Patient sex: F
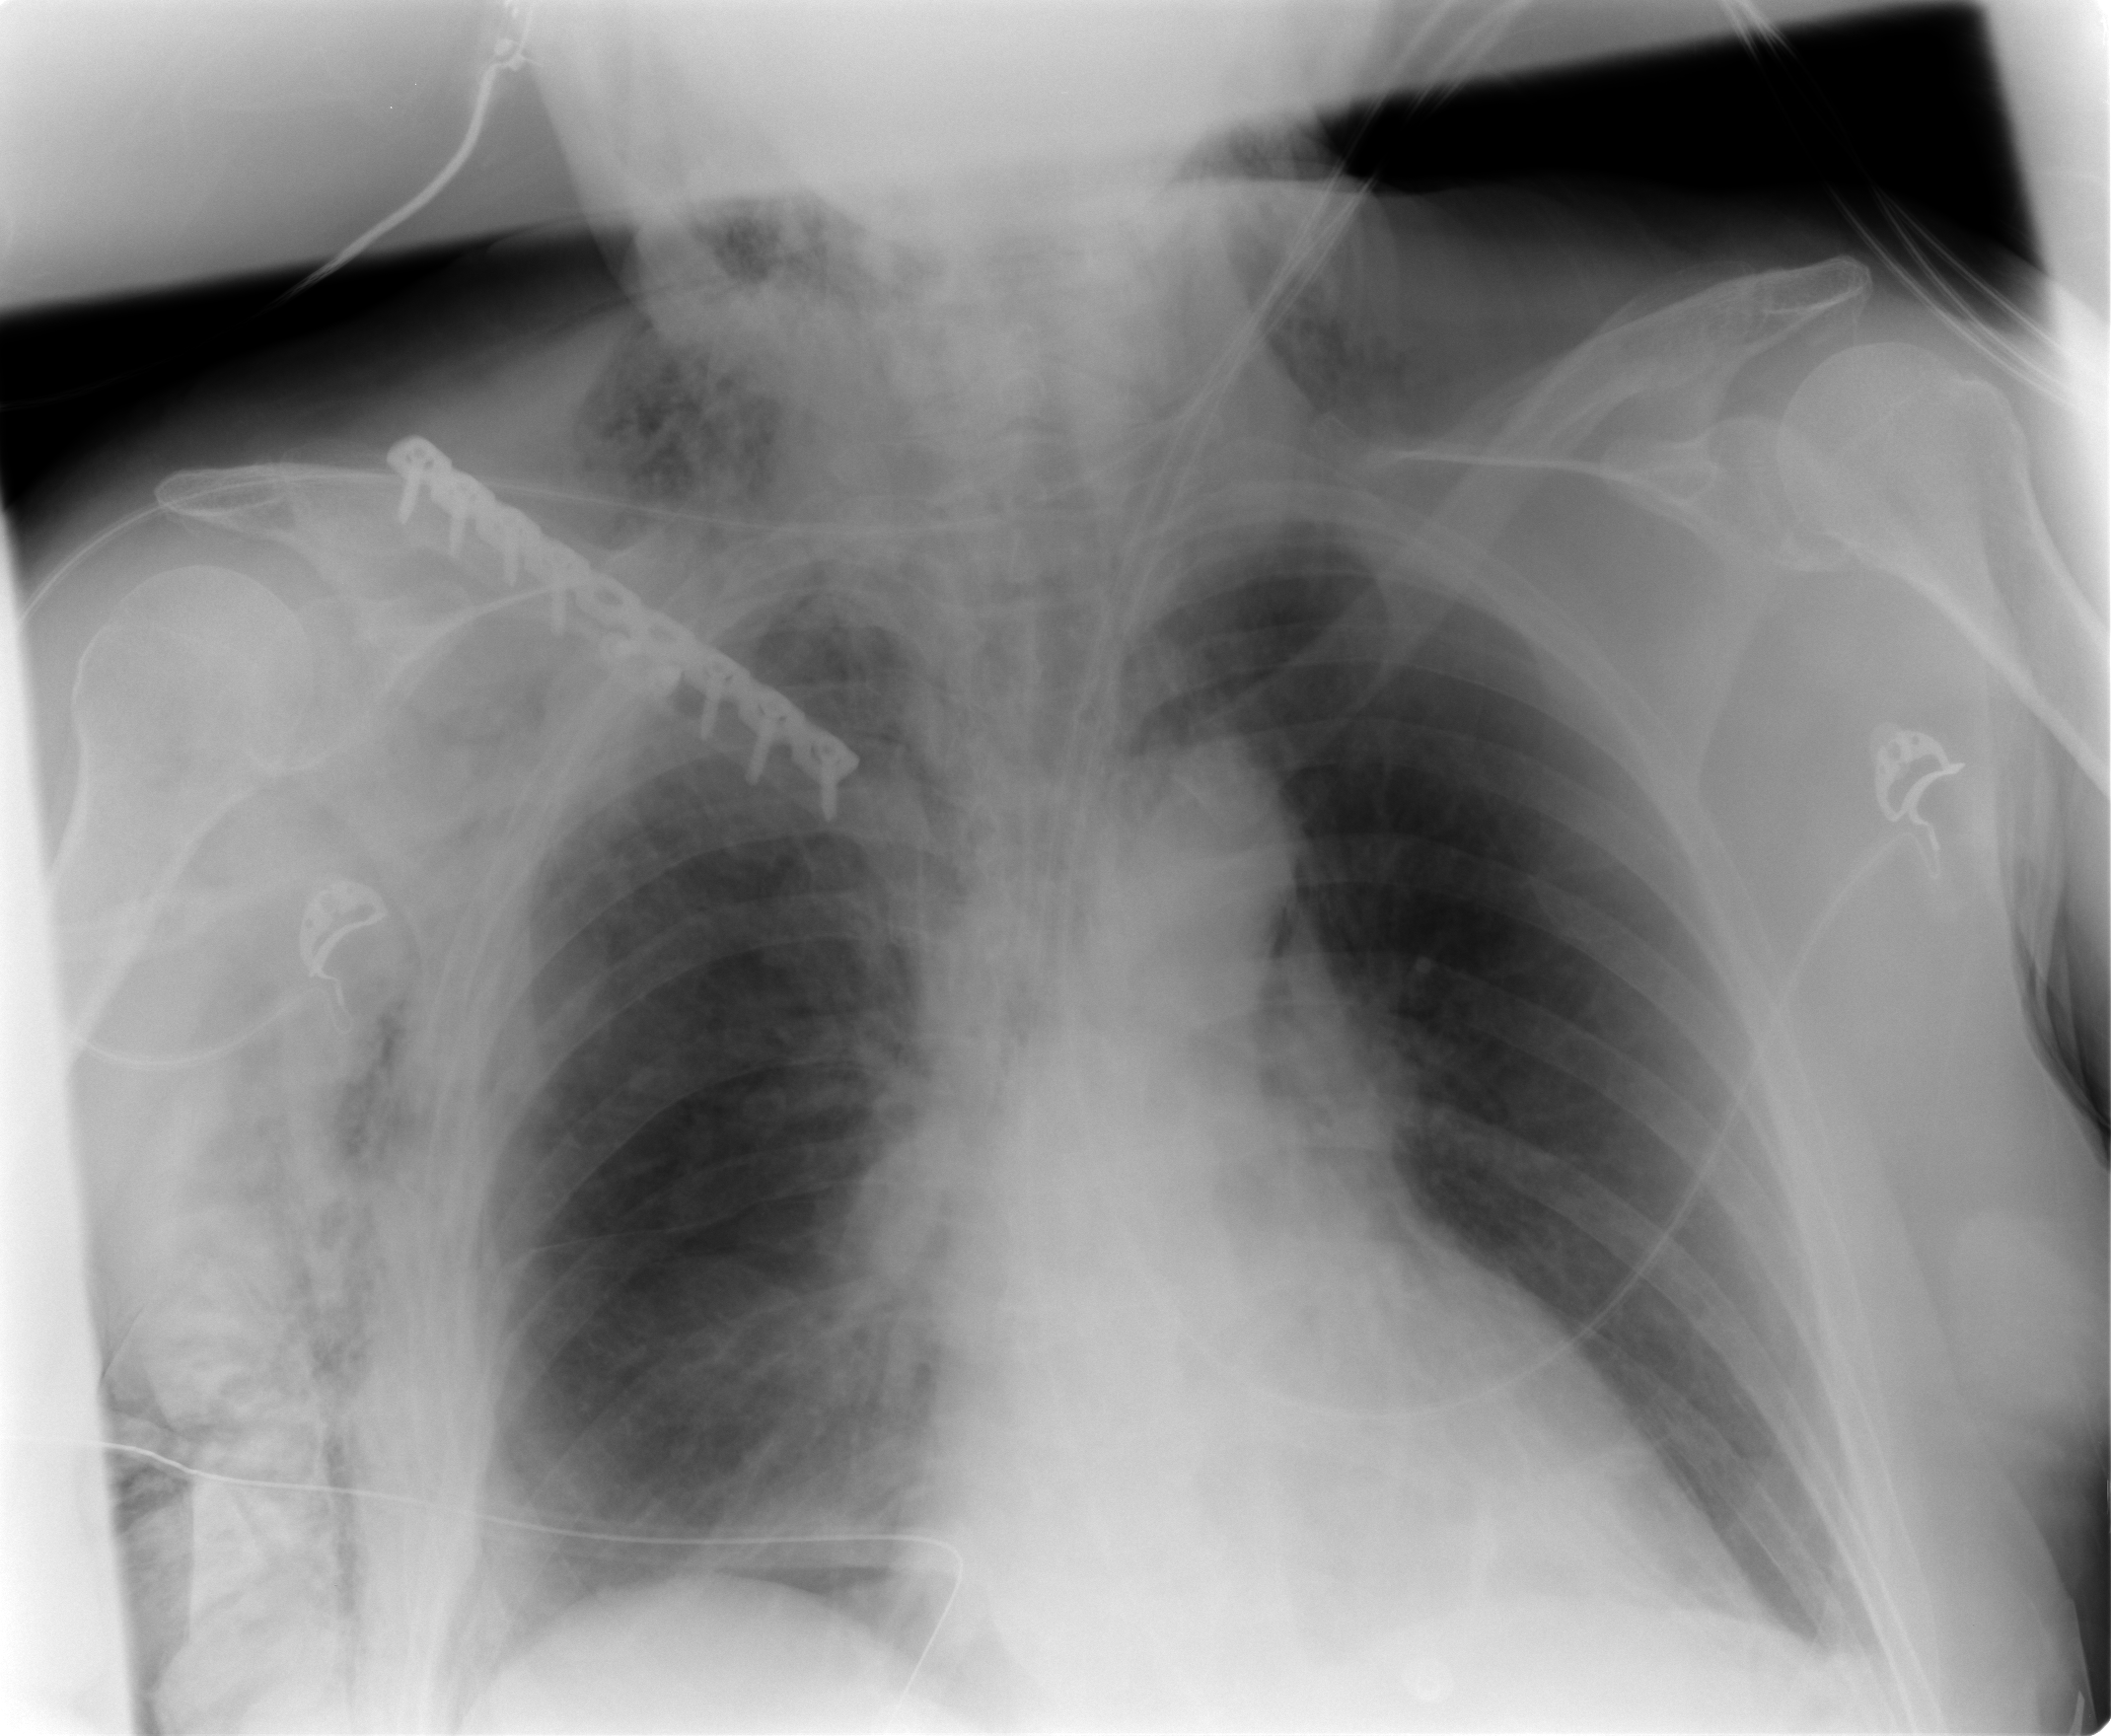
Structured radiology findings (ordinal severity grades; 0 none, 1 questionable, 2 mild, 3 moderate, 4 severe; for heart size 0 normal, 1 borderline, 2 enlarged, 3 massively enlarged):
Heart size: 0
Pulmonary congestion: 0
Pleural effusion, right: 1
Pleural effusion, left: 0
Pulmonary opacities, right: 0
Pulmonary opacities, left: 0
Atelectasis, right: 2
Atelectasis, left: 0